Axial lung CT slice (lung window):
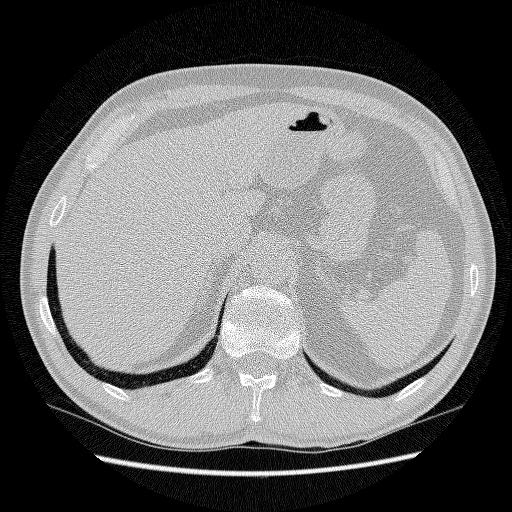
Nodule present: no